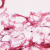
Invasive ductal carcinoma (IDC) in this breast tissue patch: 0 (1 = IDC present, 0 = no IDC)